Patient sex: M
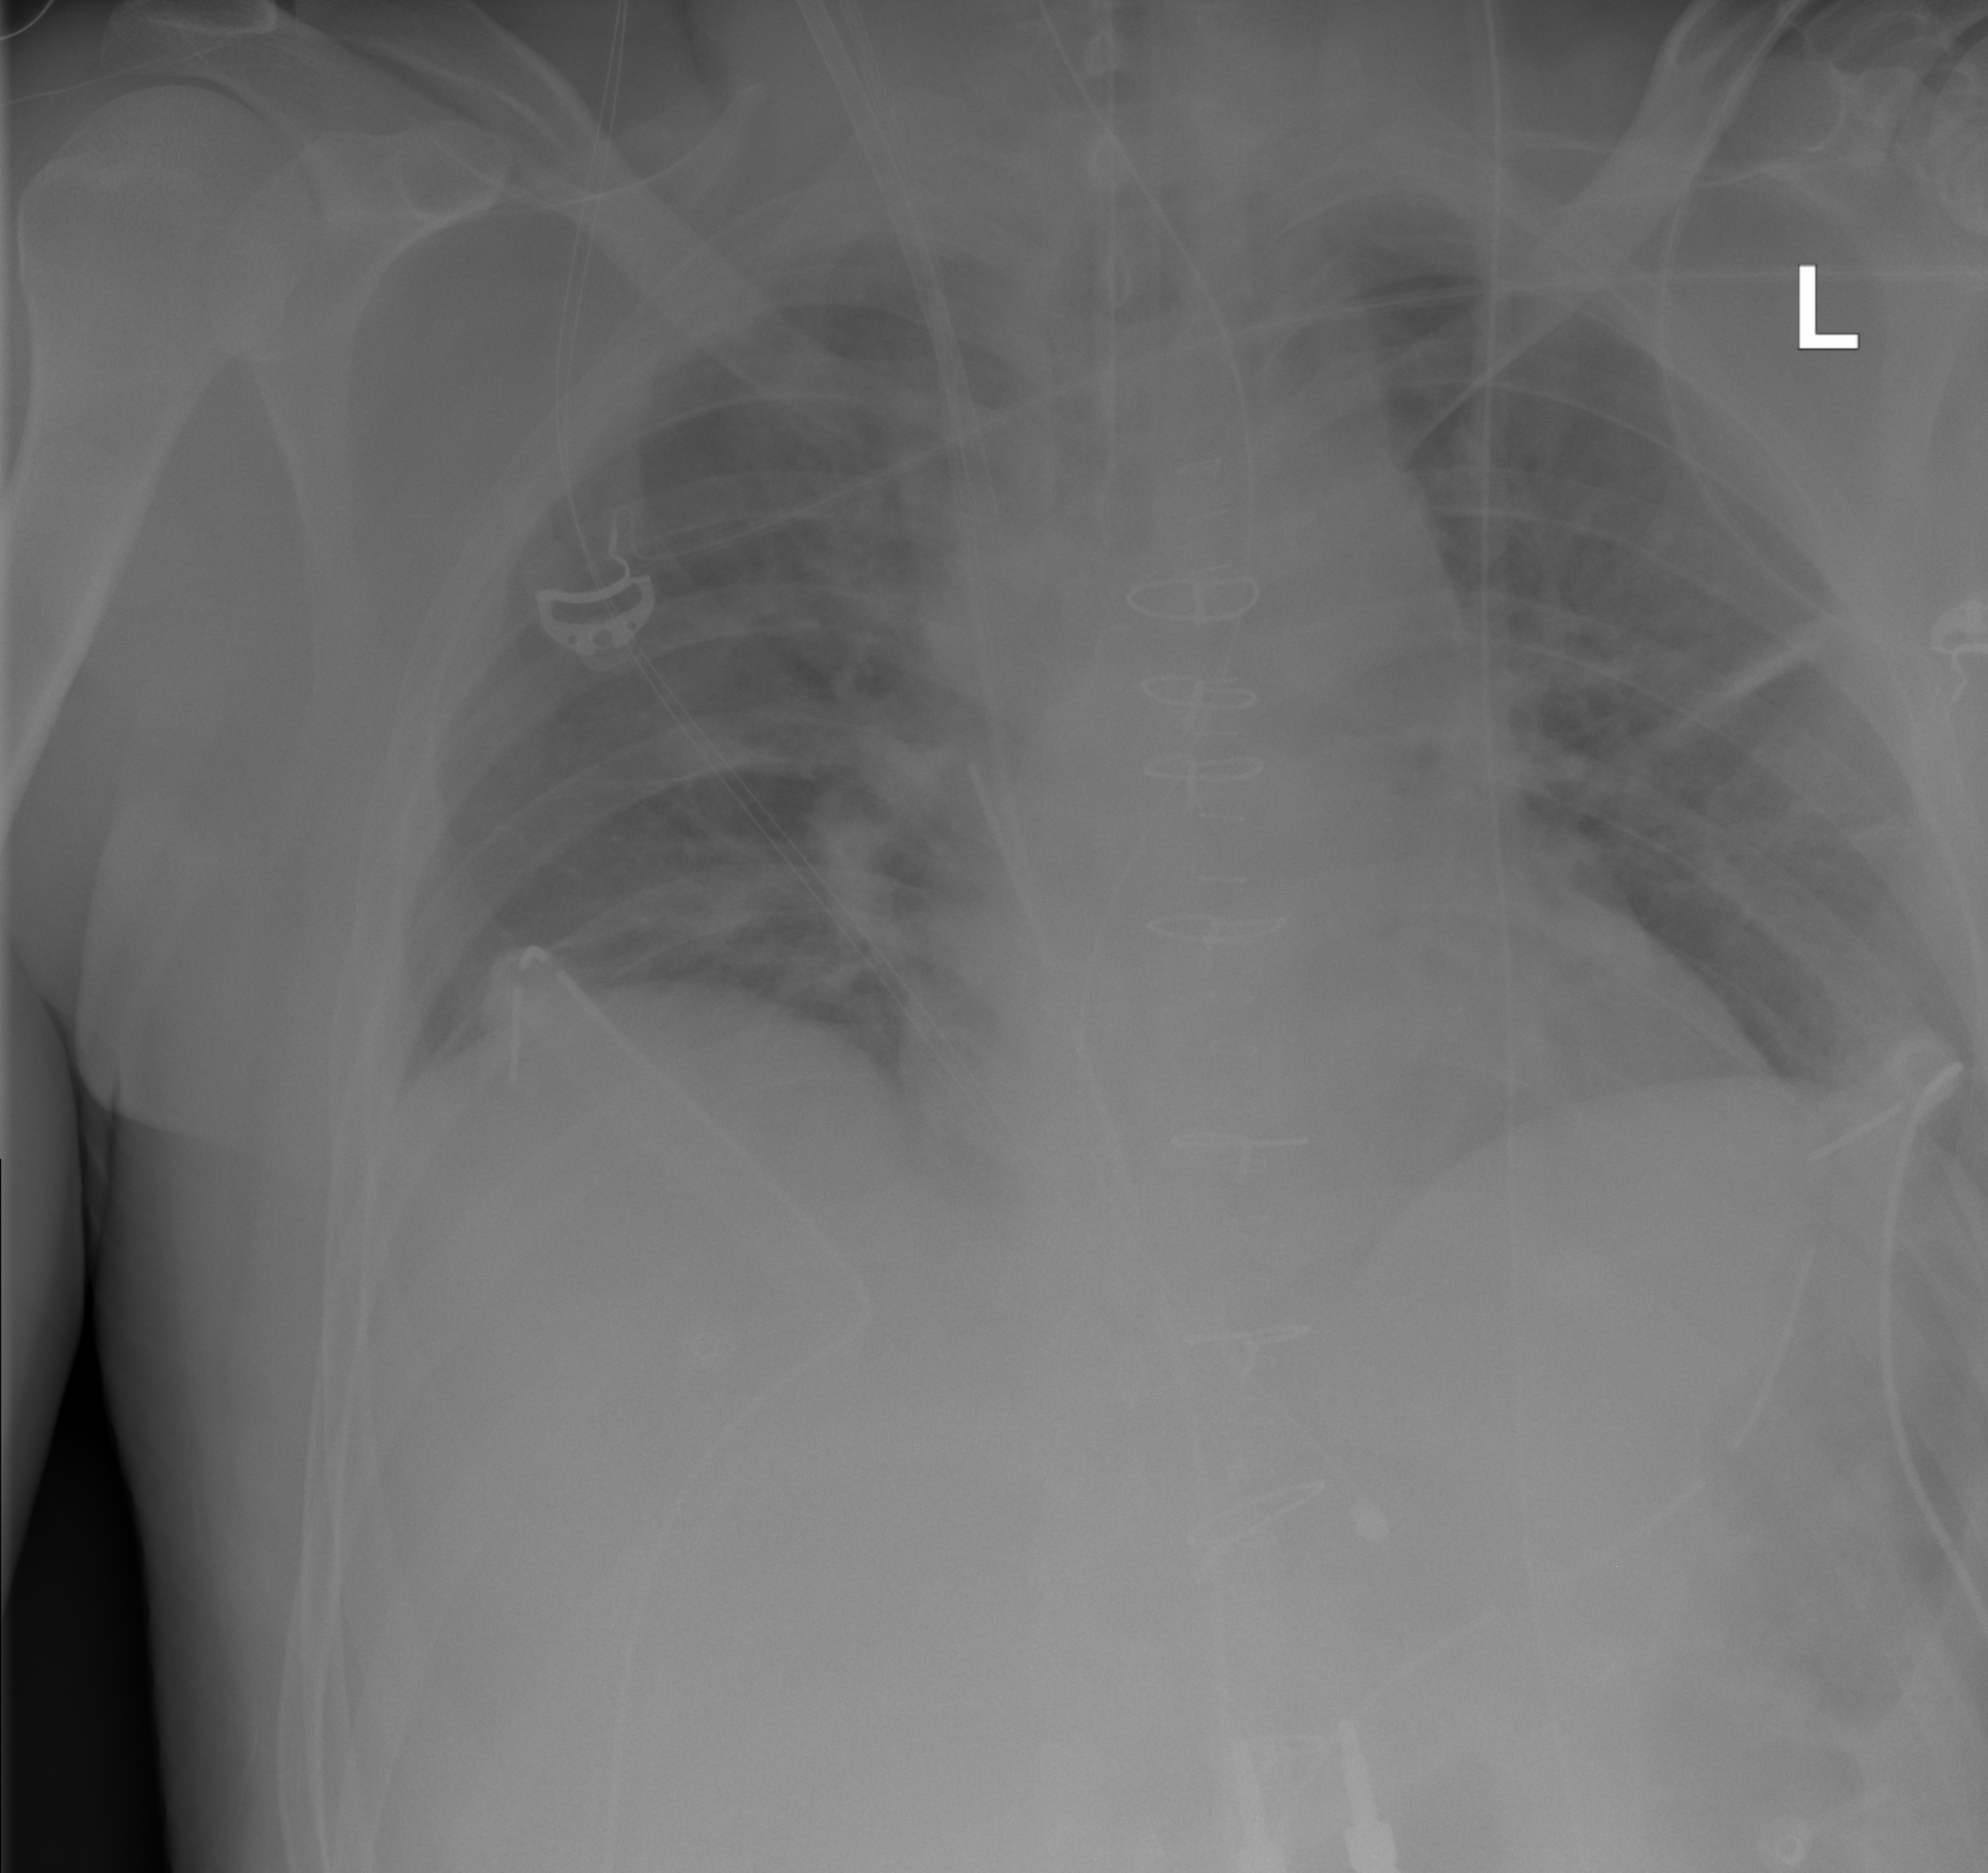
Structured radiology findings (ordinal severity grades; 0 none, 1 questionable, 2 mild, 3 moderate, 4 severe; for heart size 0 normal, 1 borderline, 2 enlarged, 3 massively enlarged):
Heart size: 0
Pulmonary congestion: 2
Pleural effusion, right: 0
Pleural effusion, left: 0
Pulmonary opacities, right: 0
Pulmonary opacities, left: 0
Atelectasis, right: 0
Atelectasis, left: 2